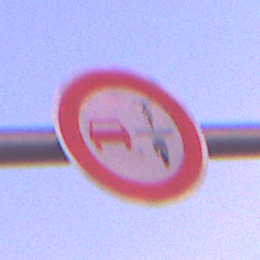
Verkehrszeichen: VerbotUeberholenEinspurigeFahrzeuge
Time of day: Dawn
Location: Outdoor (Nature)
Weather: PartlyCloudy
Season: NotSpecified
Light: Natural